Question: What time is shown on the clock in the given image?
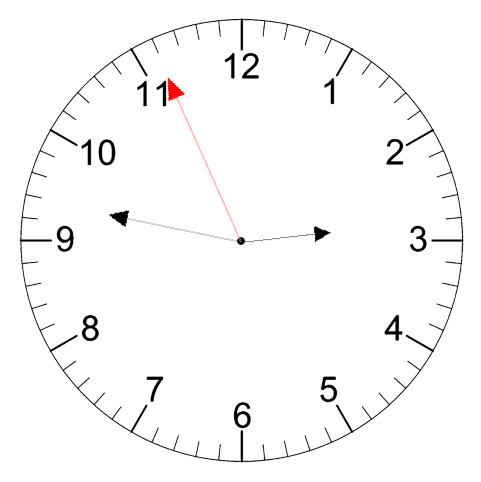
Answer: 02:46:56